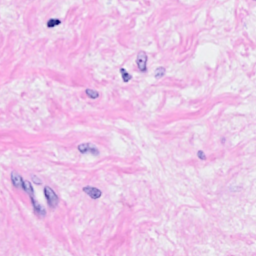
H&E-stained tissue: Breast